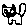
Label: cat